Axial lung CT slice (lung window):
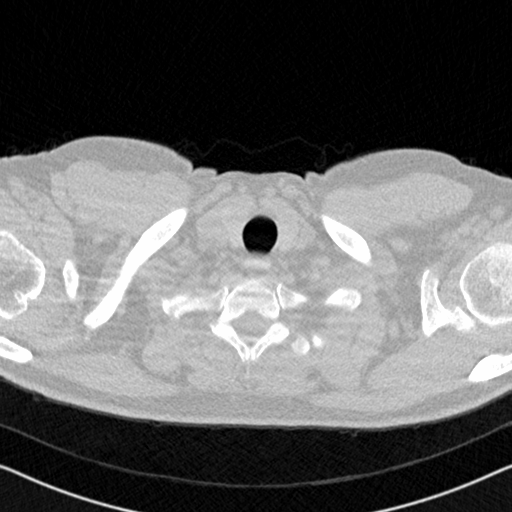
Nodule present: no